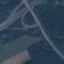
Label: Highway